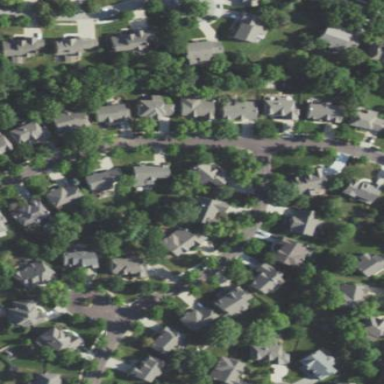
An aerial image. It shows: Residential area consisting of single-family homes.